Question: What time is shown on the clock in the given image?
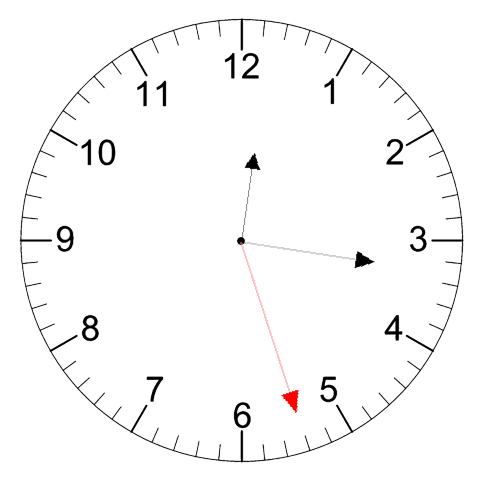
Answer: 12:16:27